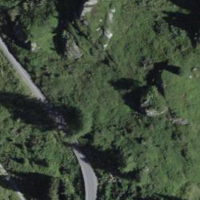
EUNIS habitat code: 31
Species observed at this site:
Lyrurus tetrix
Phylloscopus collybita
Prunella modularis
Sambucus racemosa
Sylvia borin
Troglodytes troglodytes
Periparus ater